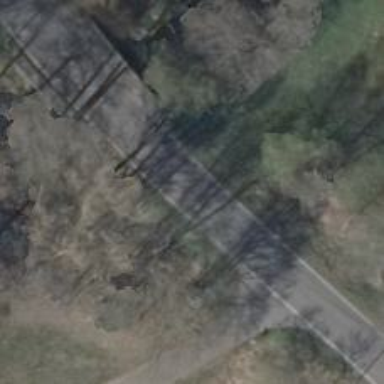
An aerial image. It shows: Secondary road with asphalt surface.